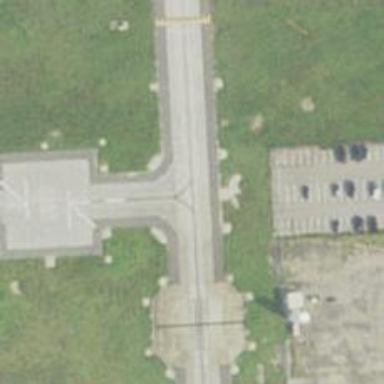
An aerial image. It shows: Image of taxiway at airport.